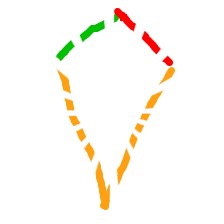
Shape: kite